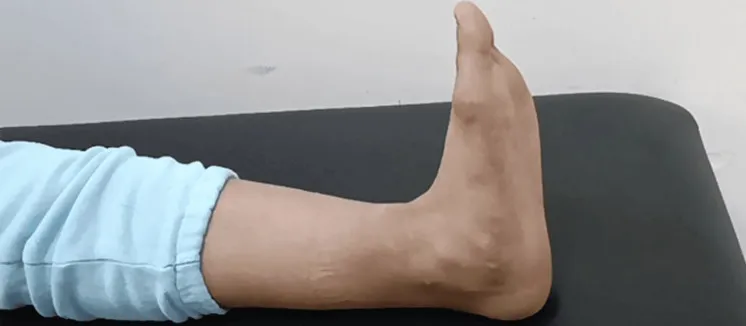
Clinical image illustrating full extension range of motion.
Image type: radiology (x_ray)